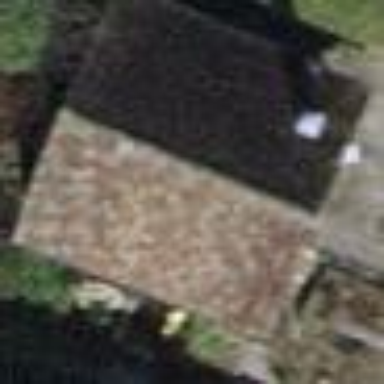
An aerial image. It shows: Shed building.